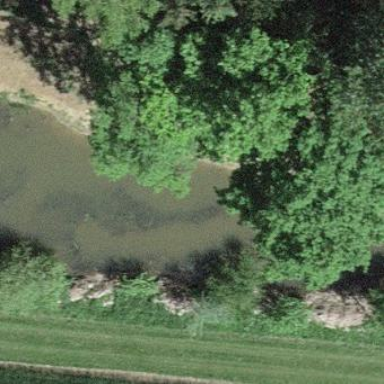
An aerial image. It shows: Pond with natural water.